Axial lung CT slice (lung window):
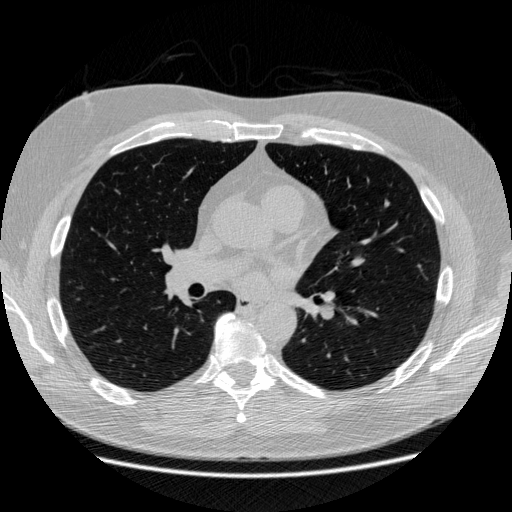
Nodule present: no